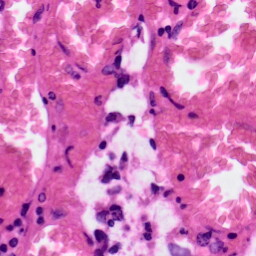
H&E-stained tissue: Colon